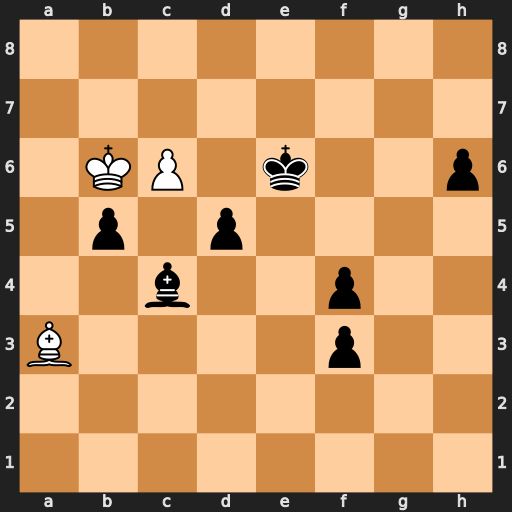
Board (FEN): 8/8/1KP1k2p/1p1p4/2b2p2/B4p2/8/8
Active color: w
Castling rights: -
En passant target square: -
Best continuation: c7 f2 c8=Q+